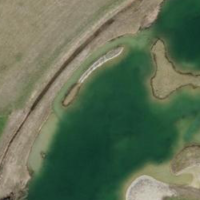
EUNIS habitat code: 14
Species observed at this site:
Corvus corone
Alcedo atthis
Sylvia borin
Sylvia atricapilla
Poecile palustris
Larus michahellis
Ardea alba
Erithacus rubecula
Cuculus canorus
Tringa glareola
Phoenicurus ochruros
Corvus corax
Tringa ochropus
Himantopus himantopus
Cyanistes caeruleus
Riparia riparia
Sturnus vulgaris
Troglodytes troglodytes
Larus canus
Corvus frugilegus
Corvus cornix
Passer domesticus
Mareca penelope
Passer montanus
Turdus merula
Circus aeruginosus
Spatula clypeata
Hirundo rustica
Milvus migrans
Milvus milvus
Mergus merganser
Turdus pilaris
Calidris pugnax
Motacilla alba
Delichon urbicum
Tachybaptus ruficollis
Certhia brachydactyla
Oenanthe oenanthe
Fulica atra
Anas crecca
Falco subbuteo
Anthus spinoletta
Dendrocopos major
Buteo buteo
Anthus pratensis
Gallinago gallinago
Chroicocephalus ridibundus
Phylloscopus collybita
Ruspolia nitidula
Gallinula chloropus
Pseudochorthippus parallelus
Pica pica
Sitta europaea
Falco tinnunculus
Picus viridis
Acrocephalus scirpaceus
Roeseliana roeselii
Anas platyrhynchos
Alopochen aegyptiaca
Fringilla coelebs
Chorthippus biguttulus
Carduelis carduelis
Nycticorax nycticorax
Columba palumbus
Phalacrocorax carbo
Parus major
Columba oenas
Ciconia ciconia
Accipiter nisus